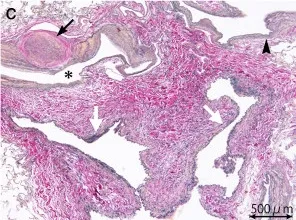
Histopathology of the resected lung tissue. (c) Photomicrograph (elastica Masson stain; original magnification, x4) near the focal fibrosis shows dilated arterioles (asterisk) with markedly thickened walls, one of which have resulted in luminal obliteration (black arrow), as well as dilated venules (white arrows). A transition from arteriolar wall to venular one is seen, suggesting a direct communication between them (arrow head).
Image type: pathology (masson_trichrome)